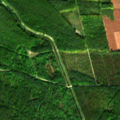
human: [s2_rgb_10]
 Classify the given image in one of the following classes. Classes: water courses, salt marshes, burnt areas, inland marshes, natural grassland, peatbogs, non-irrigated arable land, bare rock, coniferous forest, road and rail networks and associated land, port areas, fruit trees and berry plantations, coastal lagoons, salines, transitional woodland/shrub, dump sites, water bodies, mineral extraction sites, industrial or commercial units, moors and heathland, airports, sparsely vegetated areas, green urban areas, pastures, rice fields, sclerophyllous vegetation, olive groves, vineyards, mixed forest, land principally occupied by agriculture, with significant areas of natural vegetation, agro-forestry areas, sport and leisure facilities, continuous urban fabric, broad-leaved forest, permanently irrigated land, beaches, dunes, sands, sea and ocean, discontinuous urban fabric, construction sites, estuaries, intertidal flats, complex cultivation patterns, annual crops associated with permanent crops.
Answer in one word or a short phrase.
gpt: non-irrigated arable land, broad-leaved forest, transitional woodland/shrub